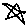
Label: star